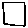
Label: square